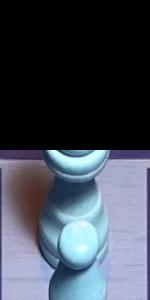
Label: Queen_White